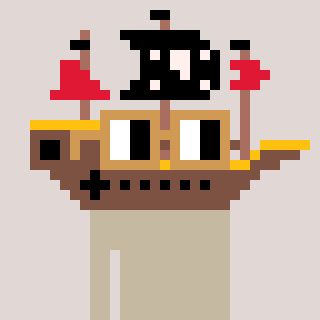
a pixel art character with square brown glasses, a pirateship-shaped head and a darkbrown-colored body on a warm background